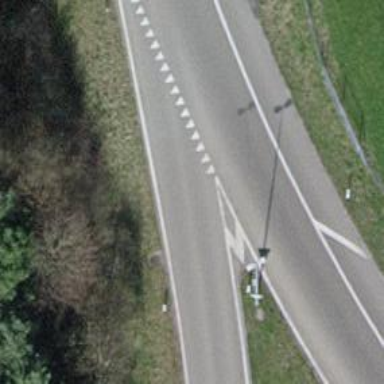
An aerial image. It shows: Road with "give way" sign.